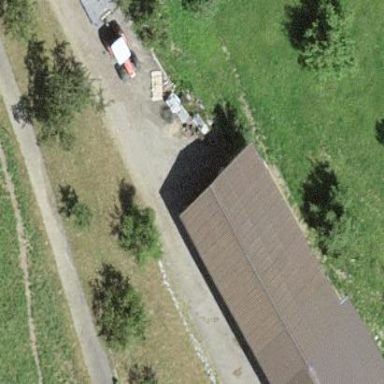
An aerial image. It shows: Shed.